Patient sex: M
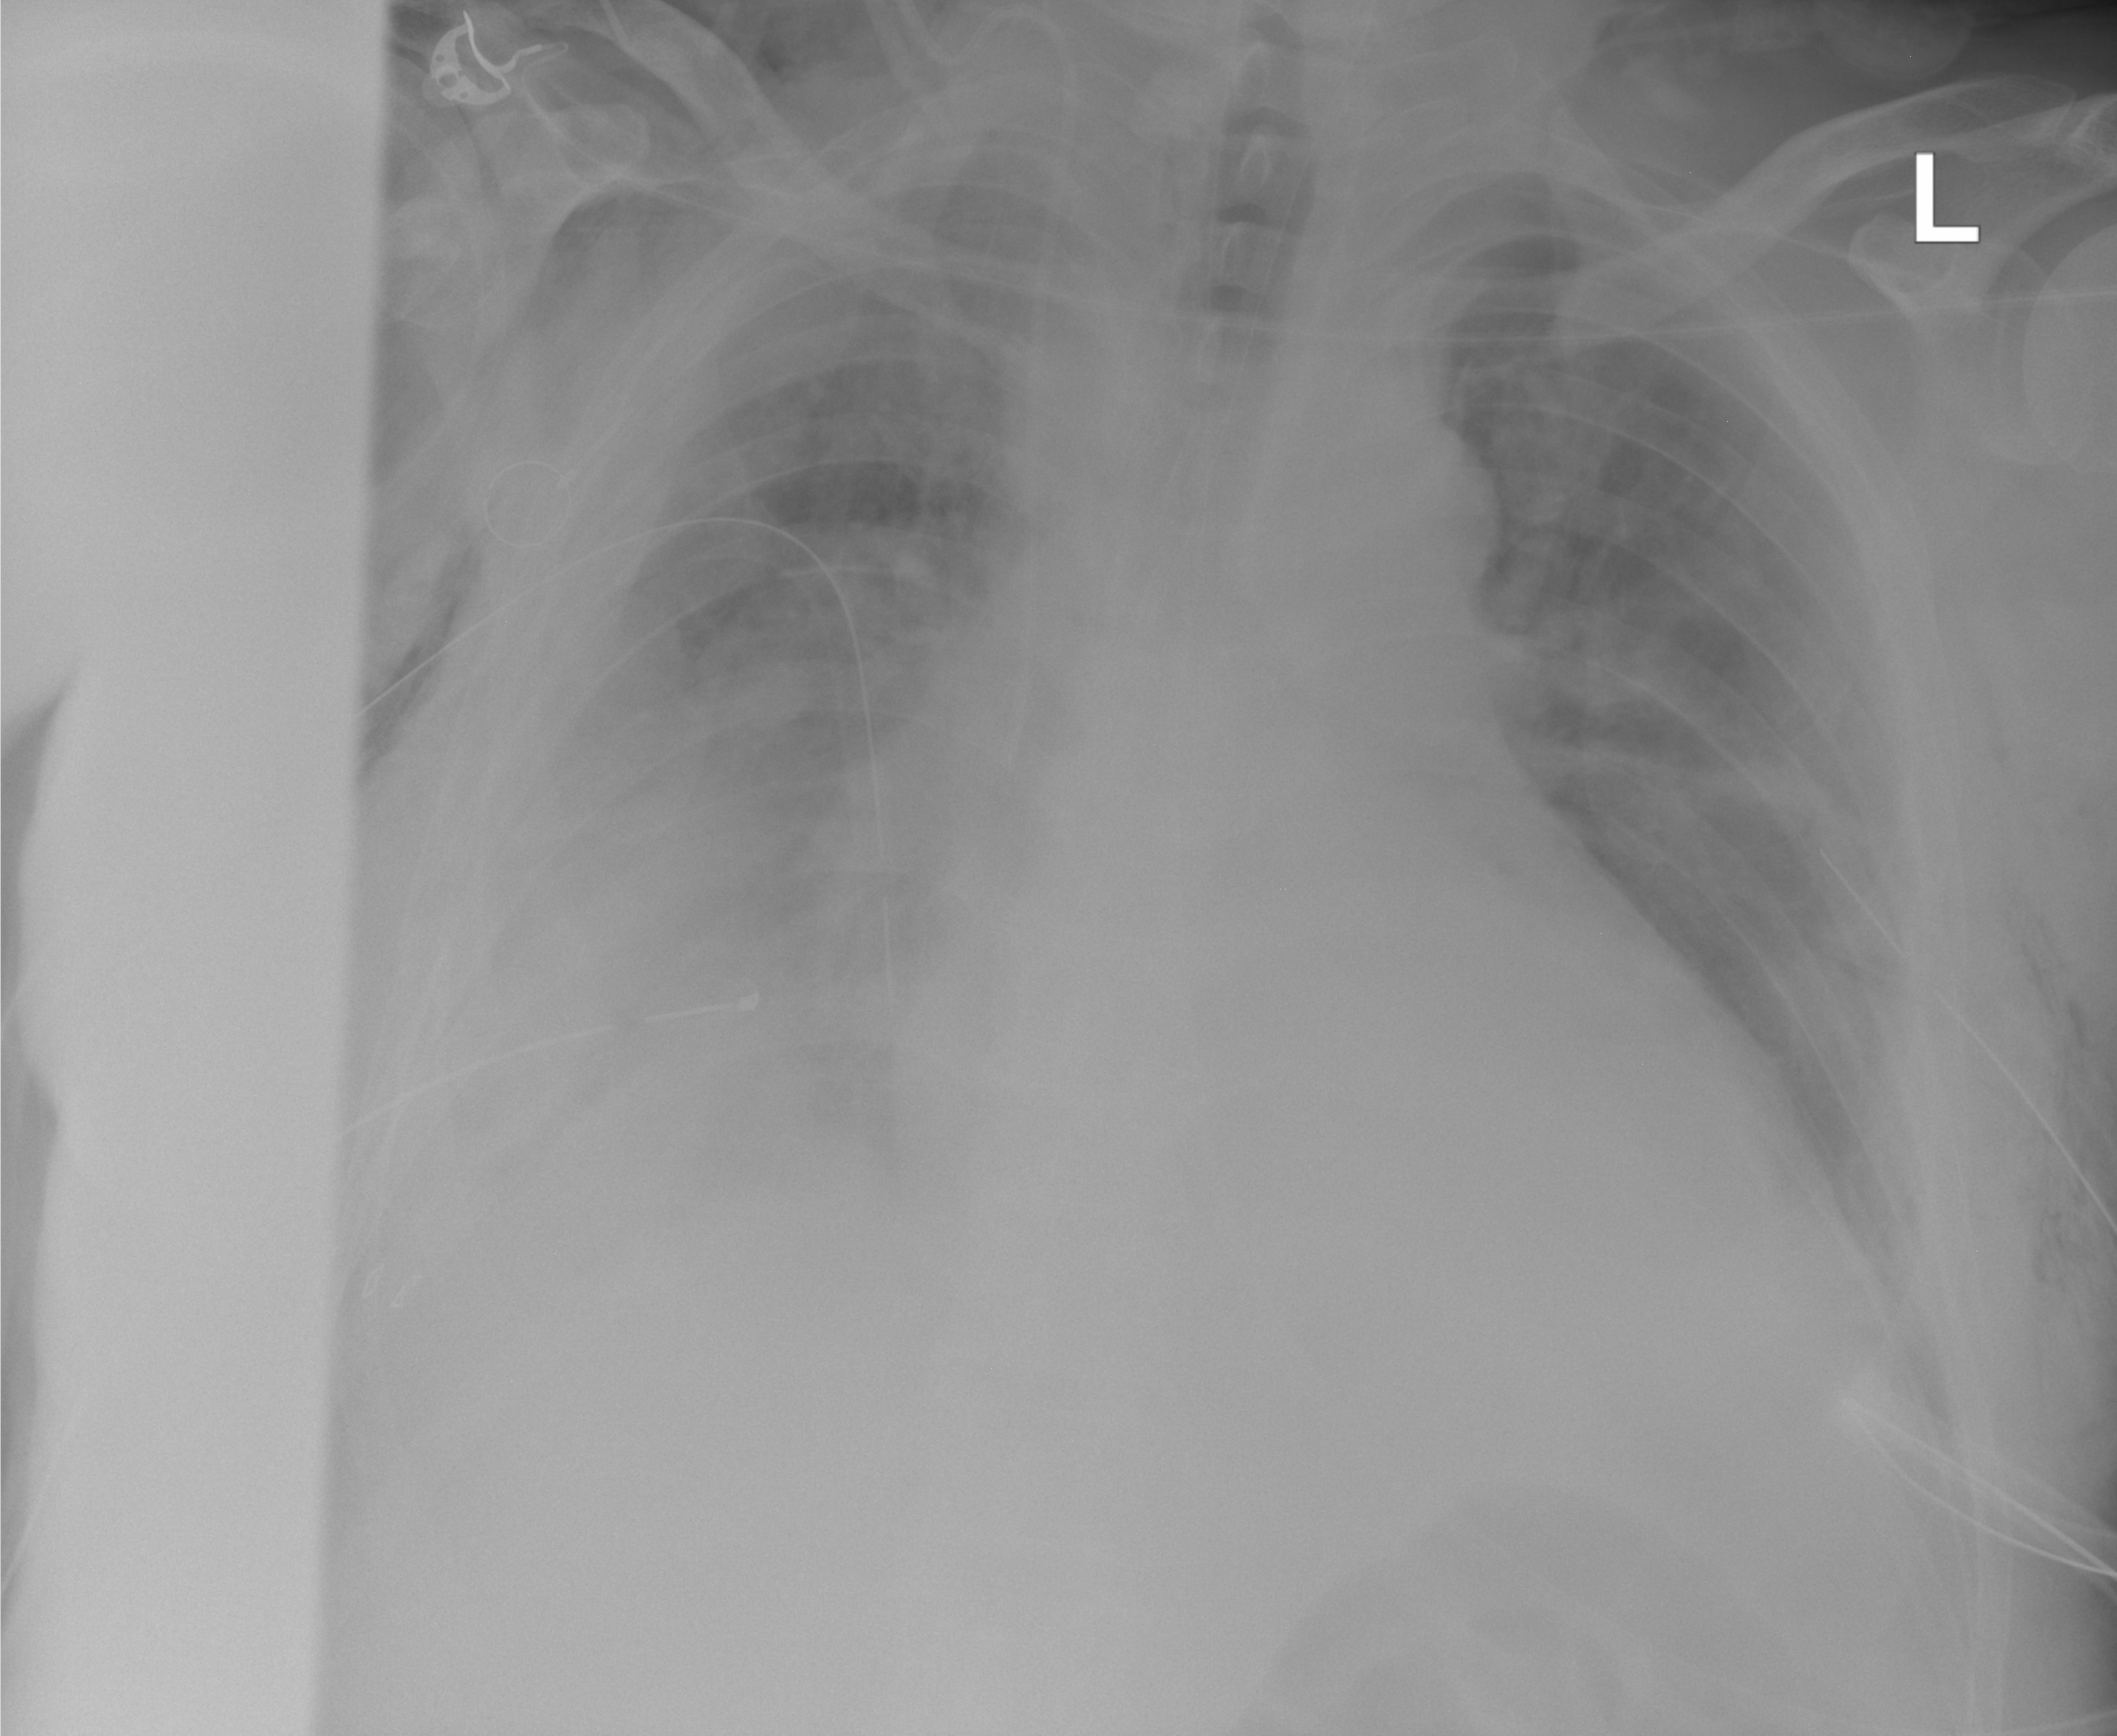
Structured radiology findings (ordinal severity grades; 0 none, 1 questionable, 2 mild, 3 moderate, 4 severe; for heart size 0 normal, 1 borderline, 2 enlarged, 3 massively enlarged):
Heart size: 2
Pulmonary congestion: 2
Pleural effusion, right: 3
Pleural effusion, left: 2
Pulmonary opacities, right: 3
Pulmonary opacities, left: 2
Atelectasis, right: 2
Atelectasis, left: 2